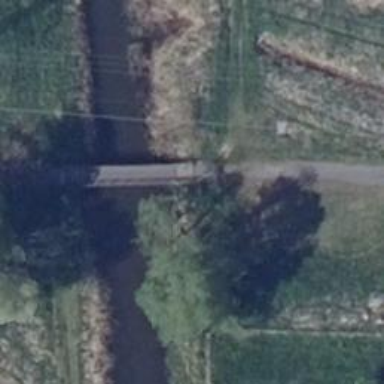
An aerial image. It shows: Track road with grade 4 bridge.